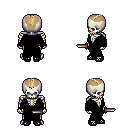
a pixel art fantasy rpg character, male body template, skeleton, black robe, metal pants, blonde short mohawk hairstyle, ghillies, dagger, four views (front, back, left, right), 2x2 character sprite sheet, small pixel art, hard edges, no anti-aliasing